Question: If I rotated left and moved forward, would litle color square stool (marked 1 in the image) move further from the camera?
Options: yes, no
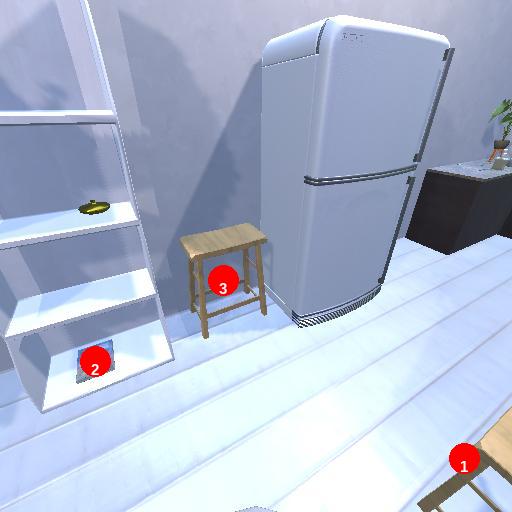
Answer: yes